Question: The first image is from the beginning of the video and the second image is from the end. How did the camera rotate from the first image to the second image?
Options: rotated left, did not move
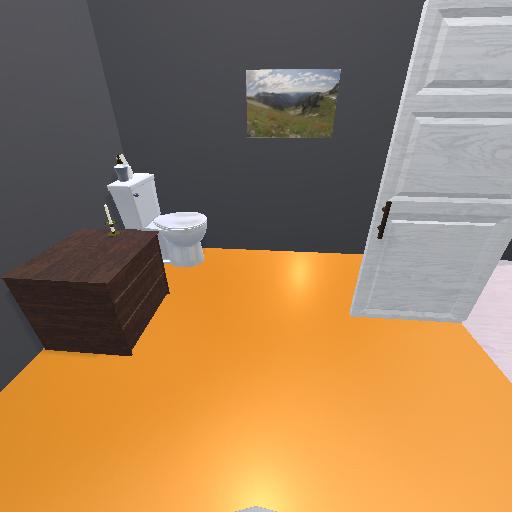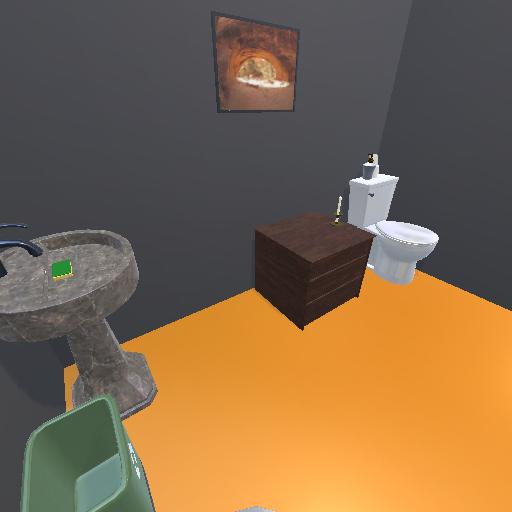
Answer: rotated left